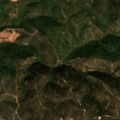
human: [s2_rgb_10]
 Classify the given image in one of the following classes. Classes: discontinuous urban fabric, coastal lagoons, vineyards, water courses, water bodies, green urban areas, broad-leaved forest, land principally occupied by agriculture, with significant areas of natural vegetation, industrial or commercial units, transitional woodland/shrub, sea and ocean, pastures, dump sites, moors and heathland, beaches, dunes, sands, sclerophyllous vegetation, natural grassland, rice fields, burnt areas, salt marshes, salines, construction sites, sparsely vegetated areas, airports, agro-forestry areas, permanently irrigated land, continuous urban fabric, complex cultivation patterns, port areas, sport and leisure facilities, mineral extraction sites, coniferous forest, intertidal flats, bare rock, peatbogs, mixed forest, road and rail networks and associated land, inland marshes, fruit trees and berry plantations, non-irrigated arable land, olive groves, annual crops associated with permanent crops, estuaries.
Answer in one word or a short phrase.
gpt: broad-leaved forest, transitional woodland/shrub